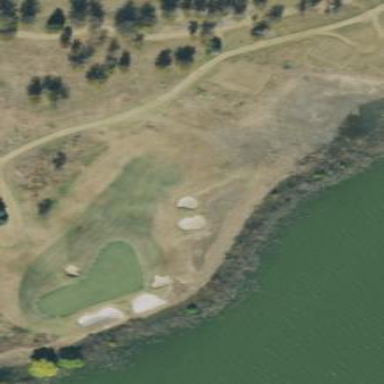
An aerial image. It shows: Bunker on golf course.